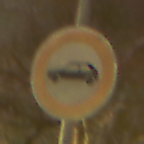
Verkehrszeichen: VerbotPersonenkraftwagen
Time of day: Night
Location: Outdoor (Suburban)
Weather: Clear
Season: NotSpecified
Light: Artificial